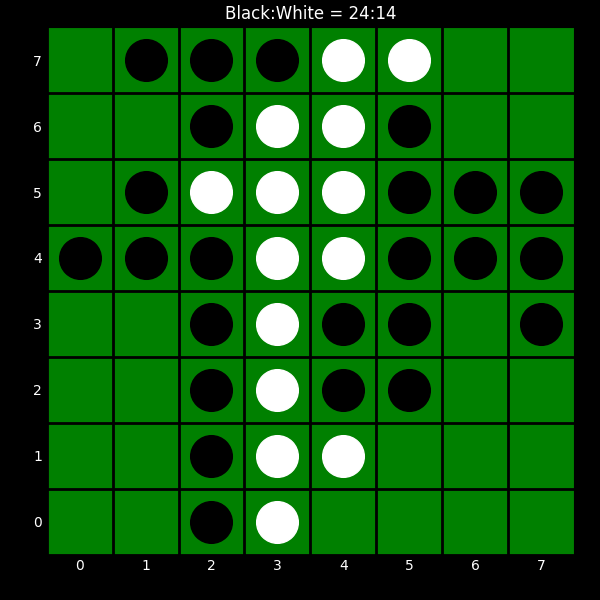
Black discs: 24
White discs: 14